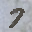
Label: 7